Question: My function to create NSManagedObject's subclass object is;
'''
func loginMoldelWithName(name: NSString, atIndexPath indexPath: NSIndexPath) -> LoginModel {
let entity = NSEntityDescription.entityForName("LoginModel", inManagedObjectContext: managedObjectContext!)
var login = LoginModel(entity: entity!, insertIntoManagedObjectContext: managedObjectContext)
login.name = name
login.date = NSDate()
login.rowIndex = indexPath.row as NSNumber
var error: NSError?
if !managedObjectContext!.save(&error) {
println("\(TAG) Could not save \(error), \(error?.userInfo)")
}
return login as LoginModel
'''
}
And the one to delete;
'''
func deleteLoginModel(loginModel: LoginModel) {
println("\(TAG) \(loginModel.name)")
managedObjectContext?.deleteObject(loginModel)
var error : NSError?
if(managedObjectContext!.save(&error) ) {
println("\(TAG) \(error?.localizedDescription)")
}
}
'''
And where the issue occurs is at;
'''
let loginModel = loginModels[indexPath.row] as LoginModel
println("\(TAG) \(loginModel.name)")
// remove from Core Data
deleteLoginModel(loginModel)
...
'''
After removing loginModel object when i try to access the loginModel.name, i'm getting the error "Thread 1: EXC_BAD_ACCESS(code=1, address=0x0)"
Invalid expression is written for loginModel in the variables view, see the snaphsot below...
I can't find where i did wrong and what could have happened to the loginModel instance ?

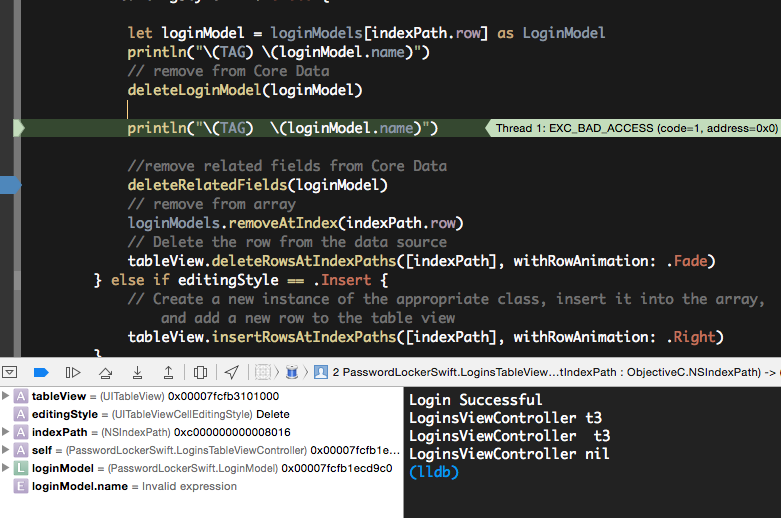
Answer: From the screenshot you attached, it looks like the error is occurring because you are trying to access the property of an object that object has been deleted. At that point, the properties of the object will no longer be valid memory addresses.